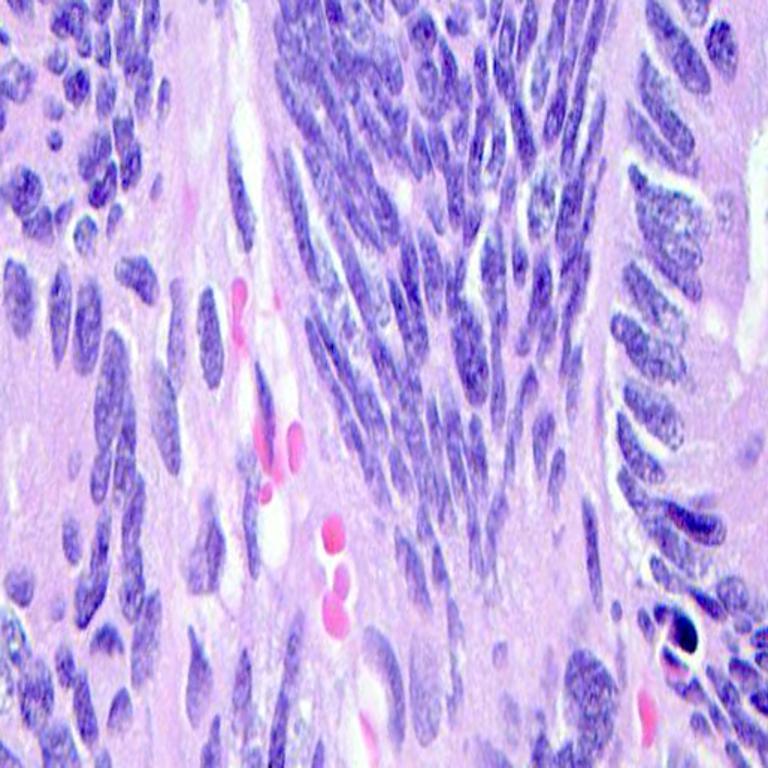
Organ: colon
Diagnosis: adenocarcinomas